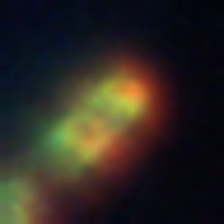
Taxon: Diatom_aggregate
Group: Diatoms